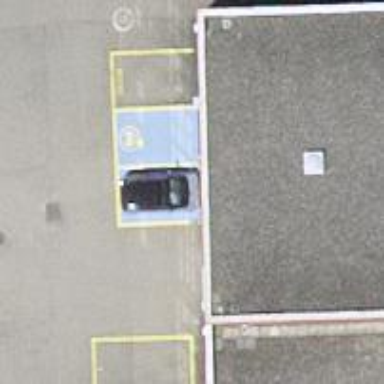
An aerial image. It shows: Charging station.